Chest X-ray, AP view. Patient: 22 years old, sex M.
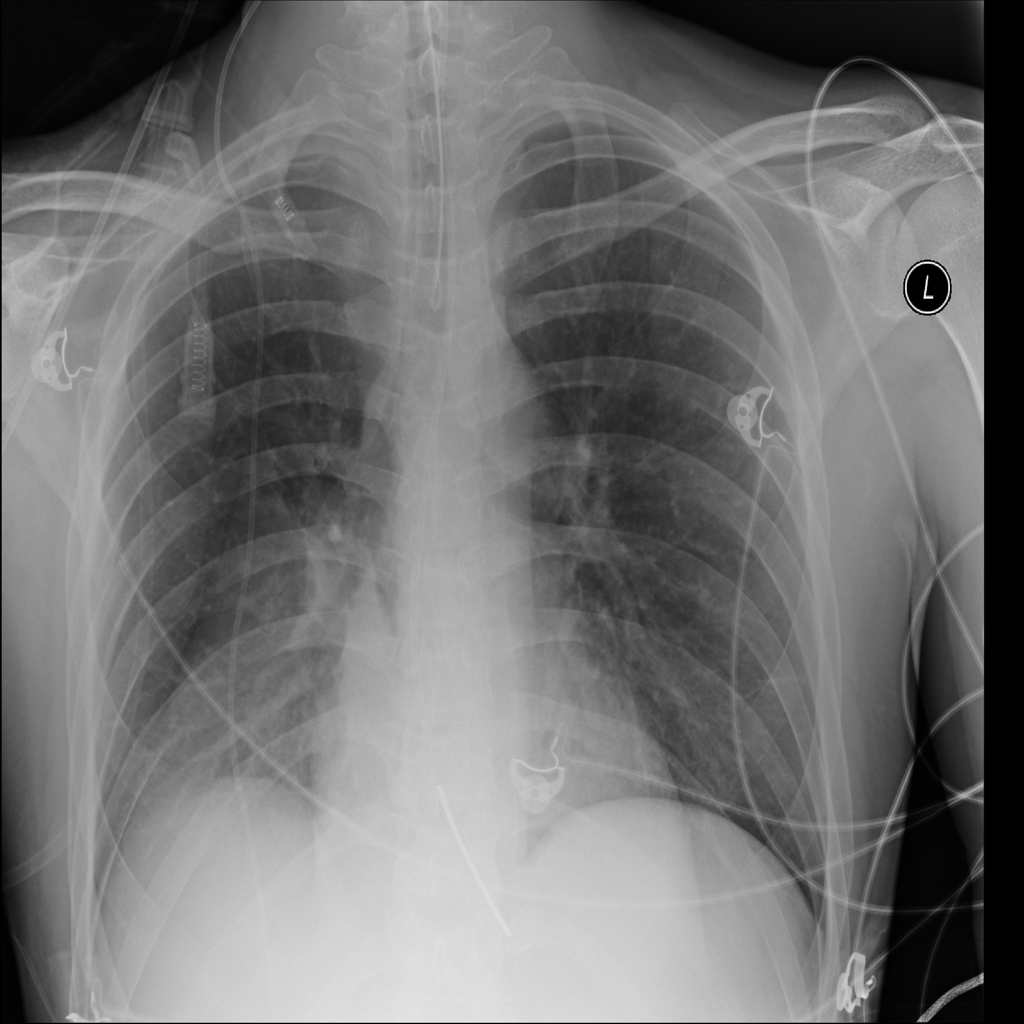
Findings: Atelectasis, Infiltration